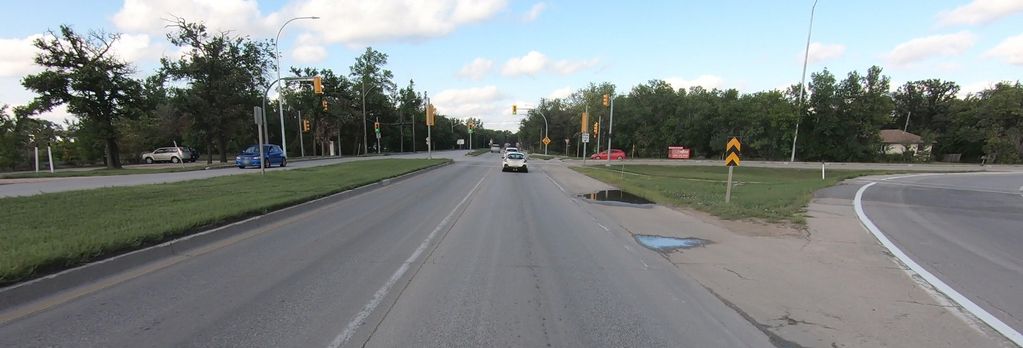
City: winnipeg